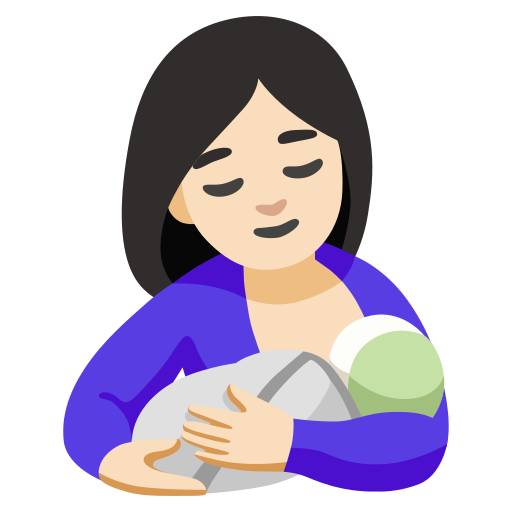
Emoji: 🤱🏻